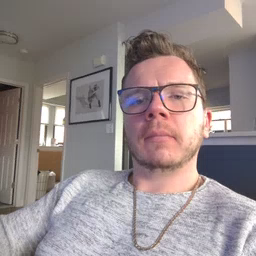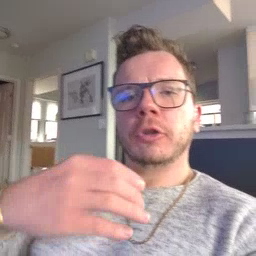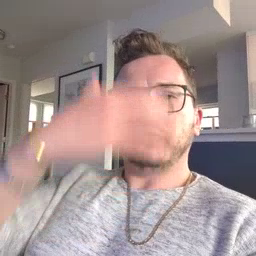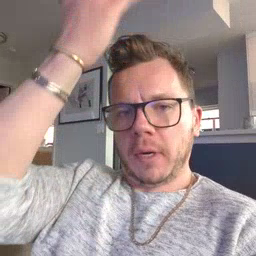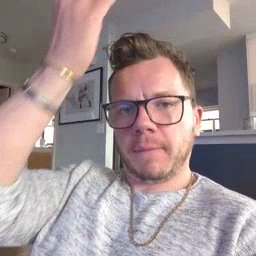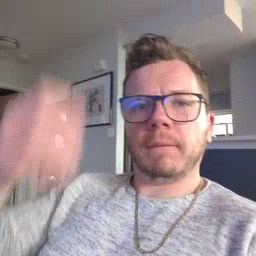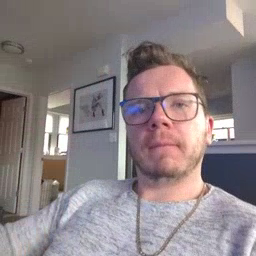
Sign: giraffe